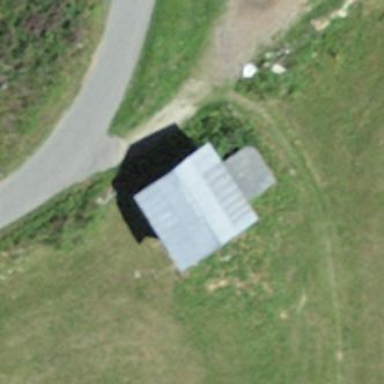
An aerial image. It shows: Shed.